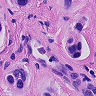
Metastatic tissue present: yes